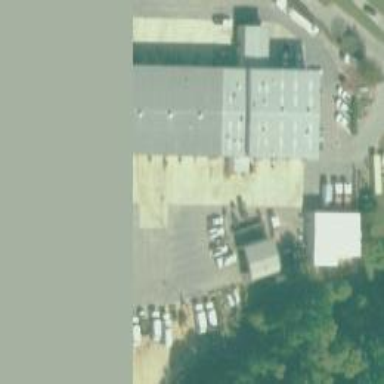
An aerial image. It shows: Commercial building.